Question: Consider a table like this:

The 'id' column is set to auto-increment, 'update_time' column is supposed to be the date that the row was inserted in the table.
I want to simply get the latest entry for a user with user_id = x, I found out there are some ways:
'''
SELECT * FROM mytable WHERE user_id = x ORDER BY update_time DESC LIMIT 1
'''
And
'''
SELECT * FROM mytable WHERE user_id = x MAX(update_time)
'''
And another query would be selecting the row with highest id number
I am not quite sure about the syntax of the later one (please correct me).
This may seem to be a trivial task, but there was a case that someone else has altered the auto_increment value on the table, and sometimes the time of the server has changed (well this has not been happened in my case but what if it does!!?)
What would be the safest query to get the latest entry row for a user_id ( I mean a query to return weigh, height and activity_level for a user with user_id = x)
Do I need to add more columns to the table? if so, what?
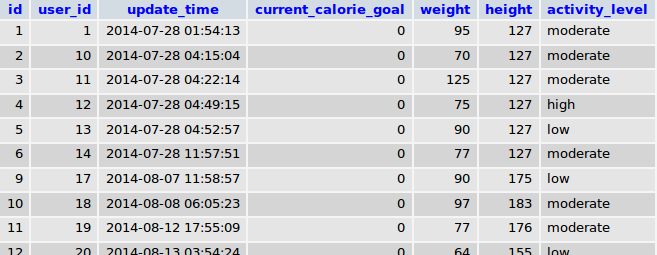
Answer: I like the join approach for this. Assumes that userID + update_time is unique...it'll pull back multiple rows if it isn't.
'''
select user_id, max(update_time) maxtime from table group by user_id
'''
Simple statement to get the max update time by user ID. Use it as a subquery with inner join (inner join will function as a filter)
'''
select t.*
from table t
inner join
(select user_id, max(update_time) maxtime
from table group by user_id
--where user_id = x
)a
on a.user_id = t.user_id and a.maxtime = t.update_time
'''
I commented out the where user_id = x line...the advantage to this method is you can get all users and their most recent at once.